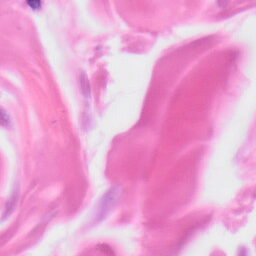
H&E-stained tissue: Skin